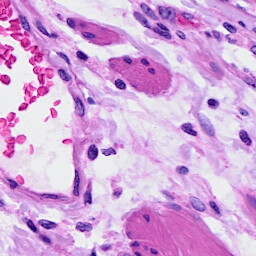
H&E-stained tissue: Ovarian